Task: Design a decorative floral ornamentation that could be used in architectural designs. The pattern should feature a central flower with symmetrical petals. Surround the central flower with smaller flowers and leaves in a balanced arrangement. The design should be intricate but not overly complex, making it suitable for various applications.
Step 612:
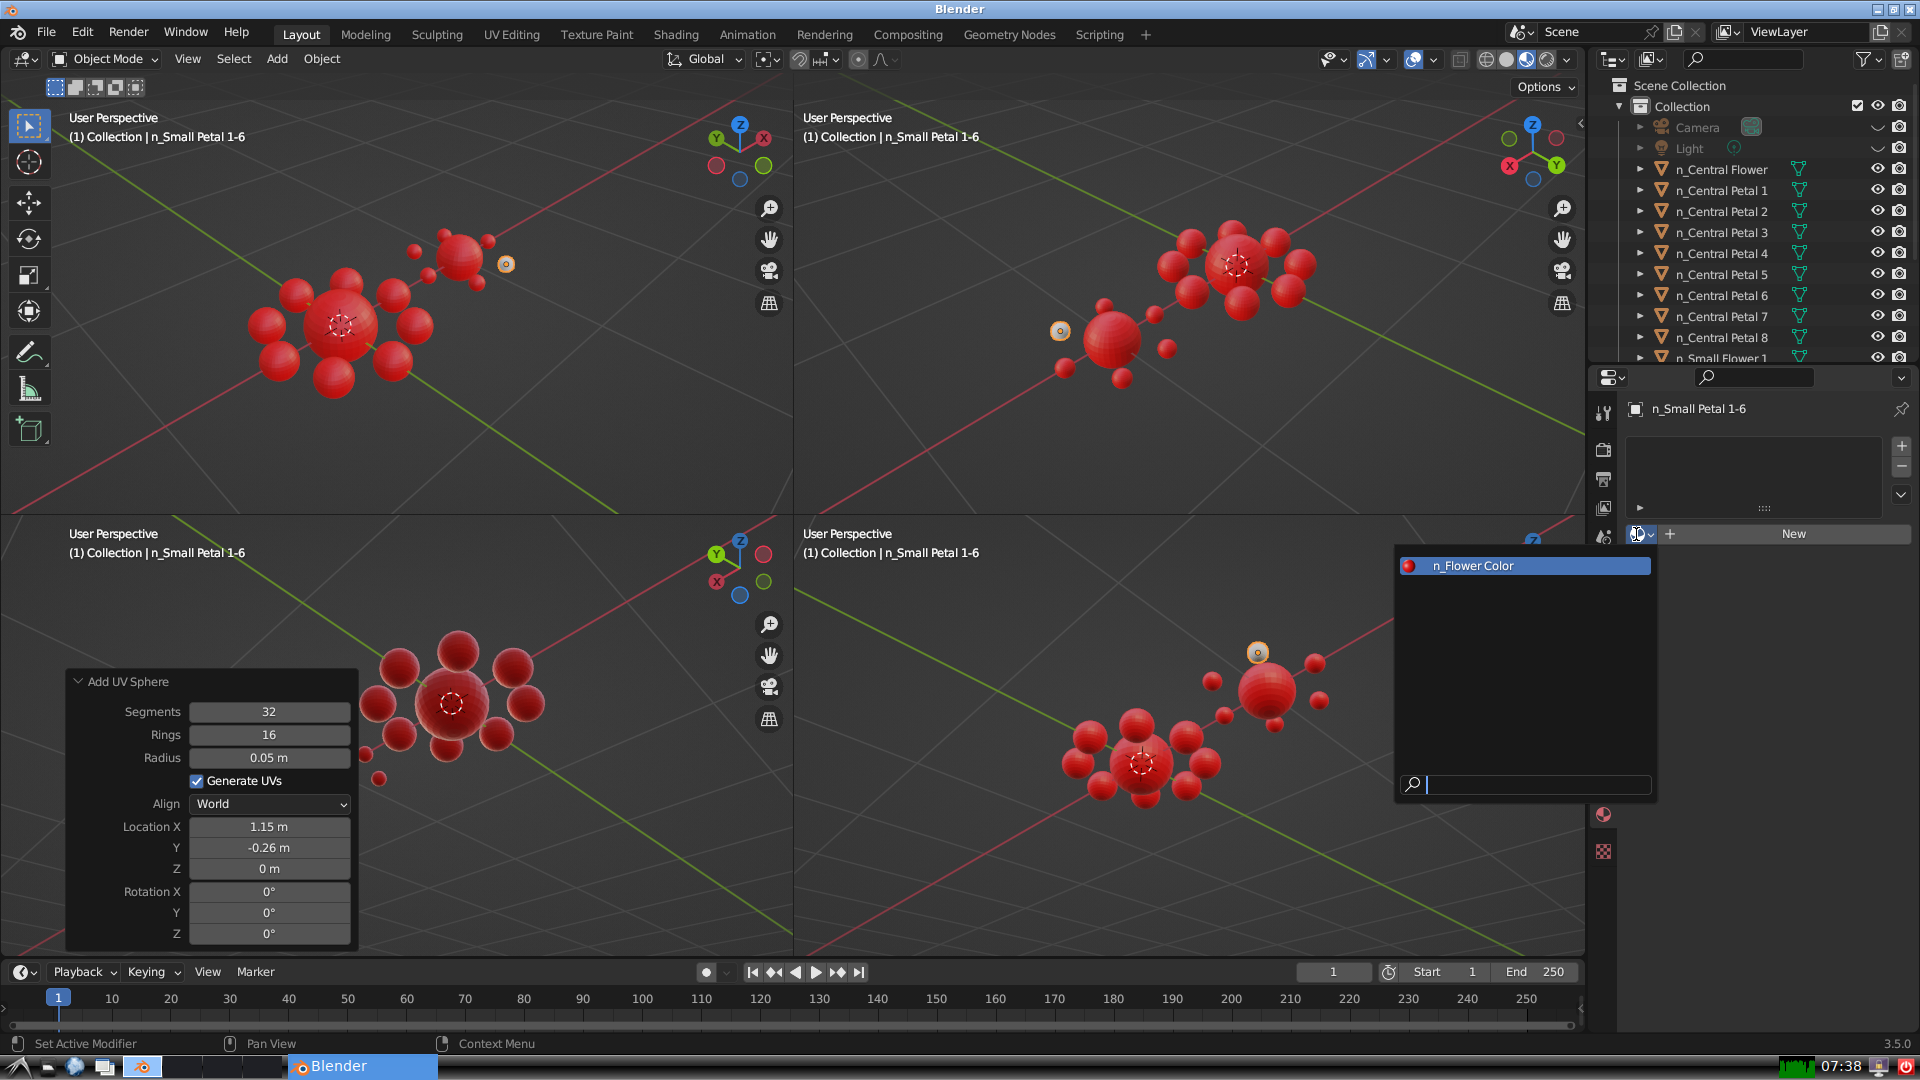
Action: input_text: n_Flower Color